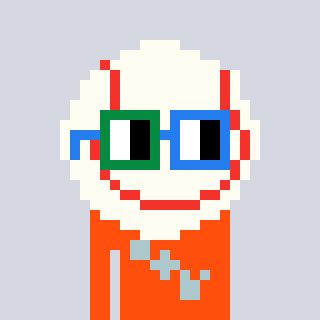
a pixel art character with square green and blue glasses, a baseball ball-shaped head and a orange-colored body on a cool background